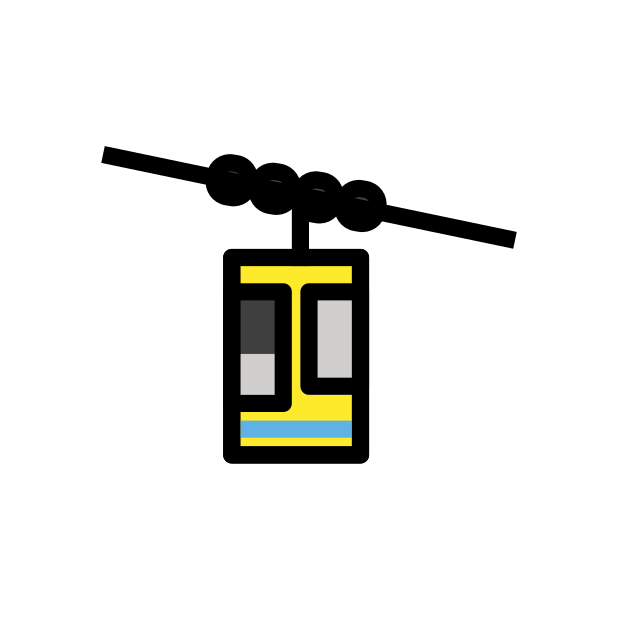
Emoji: 🚡
Name: aerial tramway
Unicode: 0x1f6a1